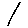
Label: line